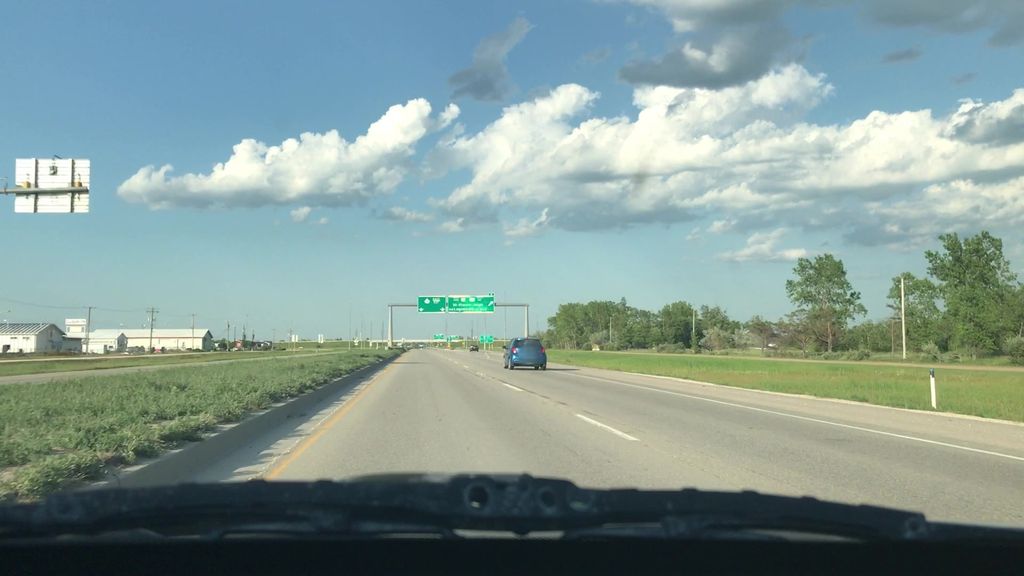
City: winnipeg